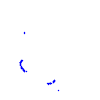
Particle: proton